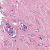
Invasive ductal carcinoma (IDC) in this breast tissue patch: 0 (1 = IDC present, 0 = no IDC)